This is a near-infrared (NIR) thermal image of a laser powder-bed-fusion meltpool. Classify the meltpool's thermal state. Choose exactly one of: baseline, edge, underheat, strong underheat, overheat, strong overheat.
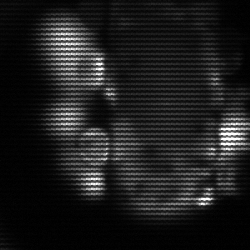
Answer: strong underheat